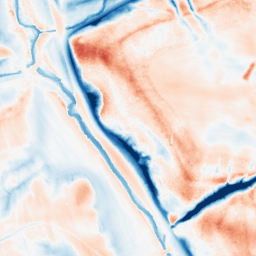
Category: classical
Decomposition family: gaussian_anisotropic
Decomposition parameters: sigma_x: 10
sigma_y: 10
Upsampling method: bspline
Upsampling parameters: scale: 8
Upsampling scale: 8